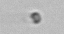
Label: nanoplankton_mix